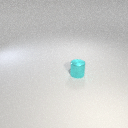
small cyan metal cylinder